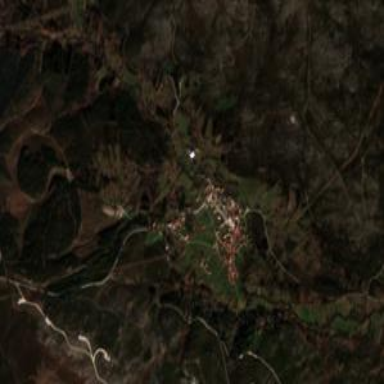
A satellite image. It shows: Village.